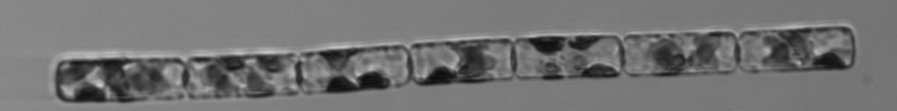
Label: Guinardia_delicatula